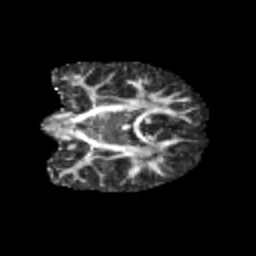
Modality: FA
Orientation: coronal
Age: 10
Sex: male
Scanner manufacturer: siemens
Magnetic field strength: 3 T
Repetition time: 3.8 s
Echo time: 0.07 s